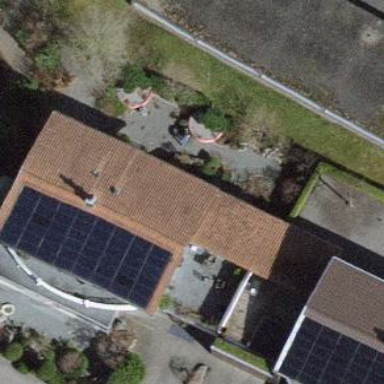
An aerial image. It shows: Solar power generator utilizing photovoltaic technology with solar photovoltaic panels.